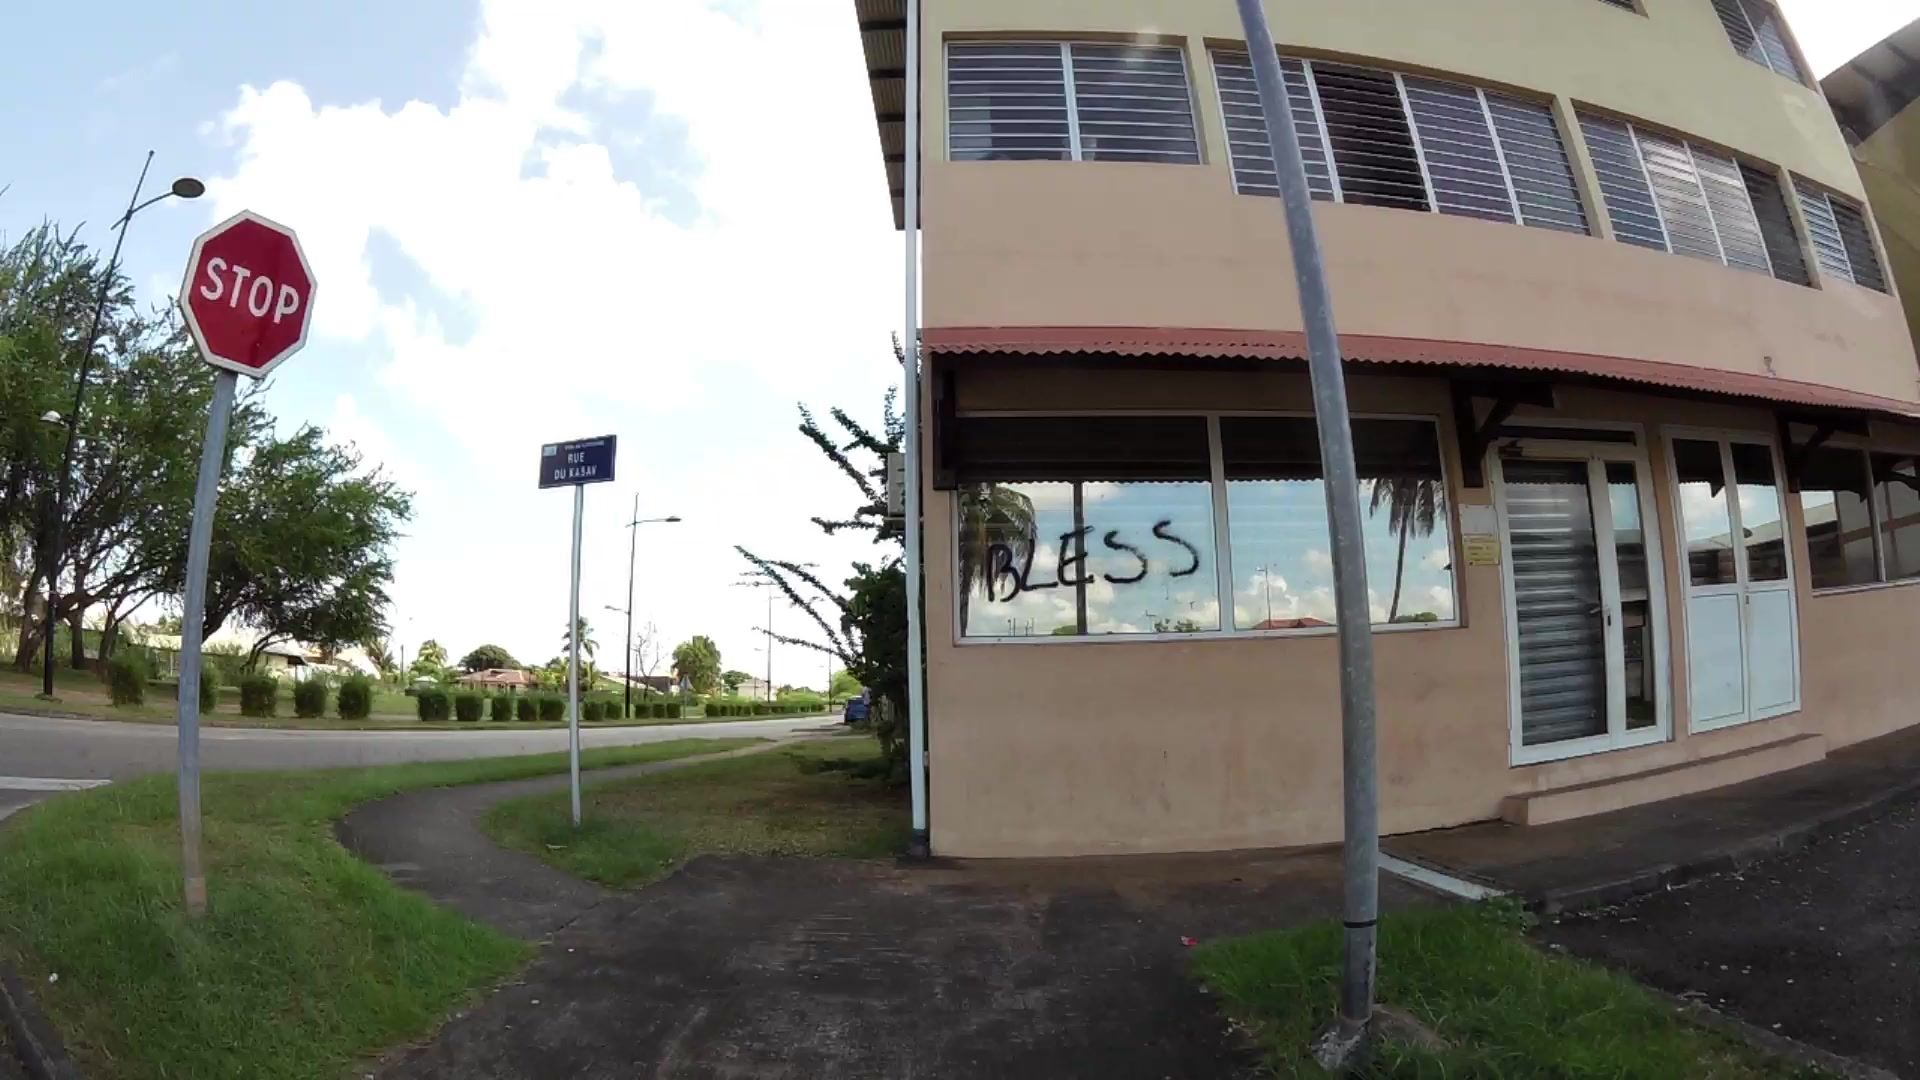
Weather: clear
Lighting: day
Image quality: good
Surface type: walking surface
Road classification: residential
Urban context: urban centre
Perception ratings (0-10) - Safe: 6.12, Lively: 6.43, Beautiful: 8.54, Boring: 3.99, Depressing: 5.65, Wealthy: 3.86